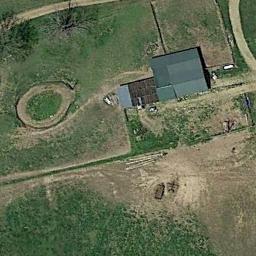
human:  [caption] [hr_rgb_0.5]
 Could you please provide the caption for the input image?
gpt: There are circular swimming pools beside this house .

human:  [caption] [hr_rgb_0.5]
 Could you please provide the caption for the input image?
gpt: The sparse residential is surrounded by grass .

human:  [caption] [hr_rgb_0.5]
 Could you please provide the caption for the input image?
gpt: The sparse residential is on the grass next to the bare land and a road .

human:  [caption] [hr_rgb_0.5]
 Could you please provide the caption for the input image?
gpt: There are two houses of different sizes in a sparse residential area surrounded by grass .

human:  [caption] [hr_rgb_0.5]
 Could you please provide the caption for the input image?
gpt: A sparse residential area with a green building on the green meadow .